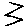
Label: zigzag